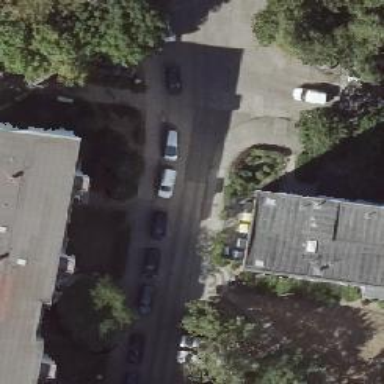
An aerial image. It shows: Residential road with concrete surface. There is separate sidewalk.